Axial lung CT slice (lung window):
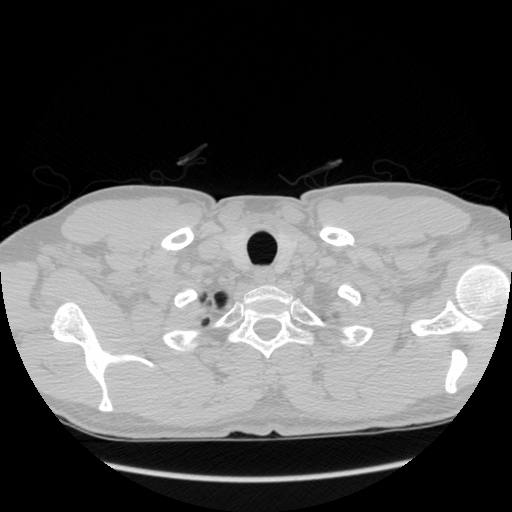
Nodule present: no